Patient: sex F, age 63
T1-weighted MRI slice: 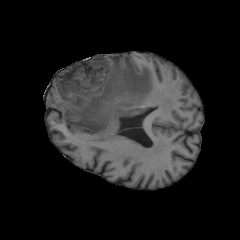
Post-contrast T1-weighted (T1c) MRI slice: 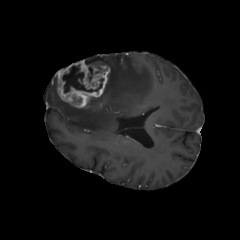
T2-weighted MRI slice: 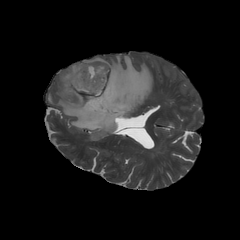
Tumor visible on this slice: yes
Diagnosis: Glioblastoma, IDH-wildtype
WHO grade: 4